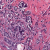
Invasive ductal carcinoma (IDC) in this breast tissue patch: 1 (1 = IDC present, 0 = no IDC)